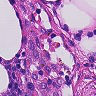
Metastatic tissue present: no